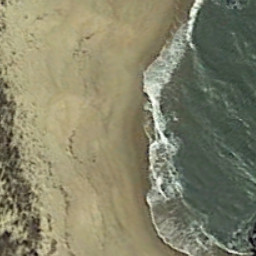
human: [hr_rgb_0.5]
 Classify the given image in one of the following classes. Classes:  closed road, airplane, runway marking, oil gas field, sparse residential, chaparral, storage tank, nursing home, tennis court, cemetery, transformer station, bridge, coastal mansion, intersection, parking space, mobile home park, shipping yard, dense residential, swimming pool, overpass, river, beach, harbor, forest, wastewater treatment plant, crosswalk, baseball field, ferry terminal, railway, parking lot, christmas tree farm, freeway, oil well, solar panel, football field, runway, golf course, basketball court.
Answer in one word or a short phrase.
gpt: beach